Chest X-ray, PA view. Patient: 53 years old, sex F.
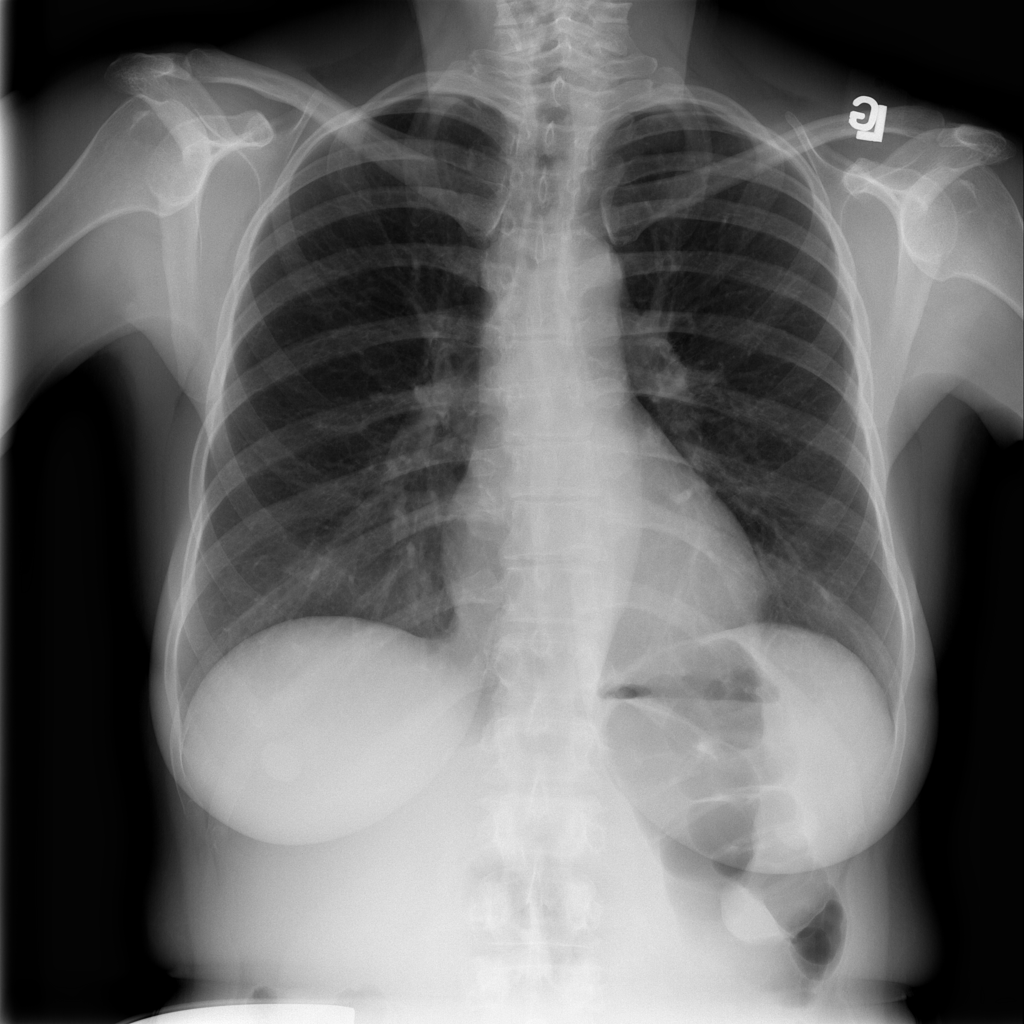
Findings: Pneumothorax